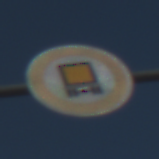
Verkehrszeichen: VerbotKennzeichnungspflichtigeKraftfahrzeugeGefaehrlicheGueter
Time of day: MorningAfternoon
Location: Outdoor (Nature)
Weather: Clear
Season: NotSpecified
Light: Natural